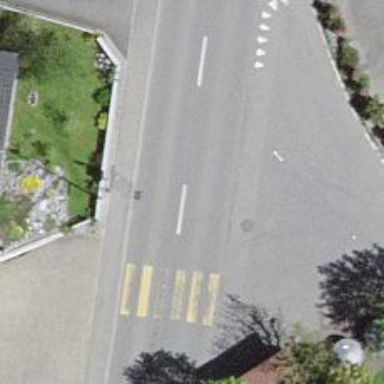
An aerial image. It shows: Uncontrolled zebra crossing on the road.